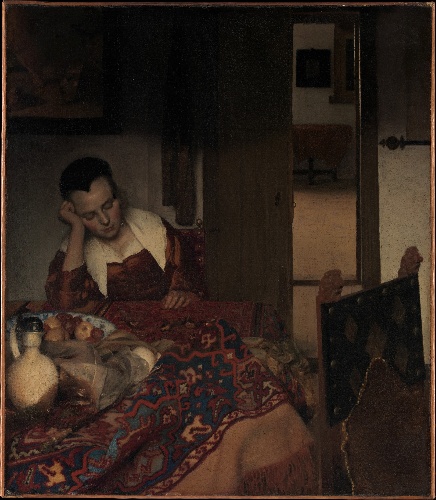
Title: A Maid Asleep
Artist: Johannes Vermeer
Artist bio: Dutch, Delft 1632–1675 Delft
Date: ca. 1656–57
Object type: Painting
Classification: Paintings
Medium: Oil on canvas
Dimensions: 34 1/2 x 30 1/8 in. (87.6 x 76.5 cm)
Department: European Paintings
Credit line: Bequest of Benjamin Altman, 1913
Accession year: 1914
Repository: Metropolitan Museum of Art, New York, NY
Tags: Interiors|Fruit|Women|Servants|Sleeping